Question: I have a database with agents call activity and I'm looking for instances where the agent has put themselves as busy for more than three minutes and then gone onto a break within a minute of that. My results need to show the Break row and the Busy row.
I've got this far but my head is round the bend with it - any help I'd appreciate it!!
'''
SELECT *
FROM
DBO.AgentActivityReport Ar1
Inner join dbo.AgentActivityReport Ar2
on Ar1.[User_ID] = Ar2.[User_ID]
WHERE
(
Ar1.[ACTIVITY] = 'Busy'
AND
Ar1.[DURATION] > '00:03:00.<PHONE>'
)
OR
(
Ar1.[ACTIVITY] LIKE 'Break (Tea Break)'
AND
Ar1.[DURATION] > '00:10:00.<PHONE>'
)
OR
(
Ar1.[ACTIVITY] LIKE 'Break (Lunch Break)'
AND
Ar1.[DURATION] > '00:30:00.<PHONE>'
)
AND Ar1.Activity in (select Ar2.Activity from dbo.AgentActivityReport Ar2 where Ar2.Activity in ('Break (Tea Break)','Break (Lunch Break)'))
'''

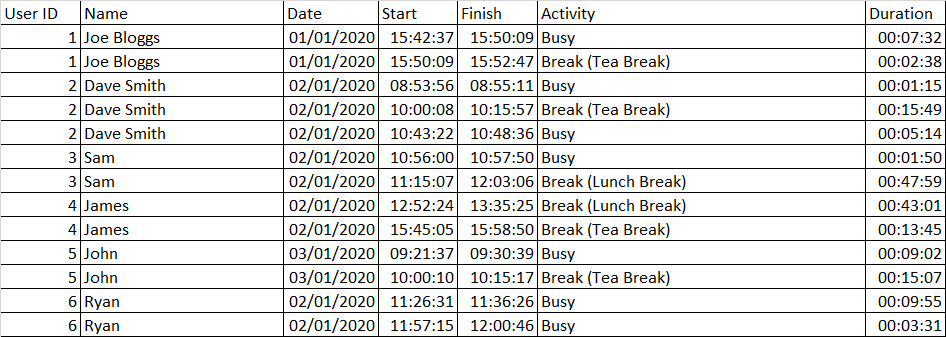
Answer: Hmmm . . . I think this does what you want:
'''
SELECT *
FROM DBO.AgentActivityReport Ar1 JOIN
dbo.AgentActivityReport Ar2
ON Ar1.[User_ID] = Ar2.[User_ID]
WHERE (Ar1.[ACTIVITY] IN ('Busy')
Ar1.[DURATION] > '00:03:00.<PHONE>'
) AND
(Ar1.[ACTIVITY] IN ('Break (Tea Break)', 'Break (Lunch Break)') AND
DATEDIFF(SECOND, AR1.FINISH, AR2.START) < 60
);
'''
Your question says nothing about the duration of the "break", only about the time in-between.